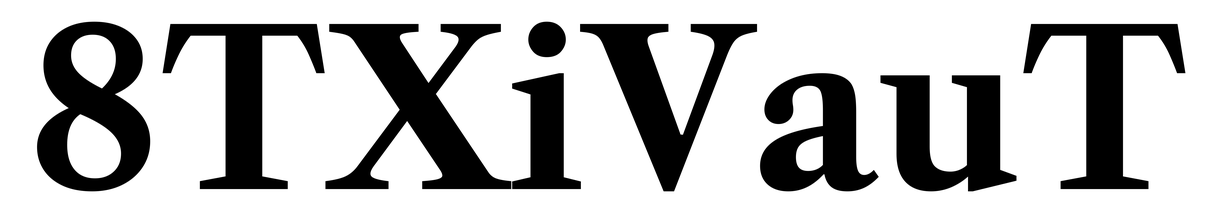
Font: LibreCaslonText_Bold